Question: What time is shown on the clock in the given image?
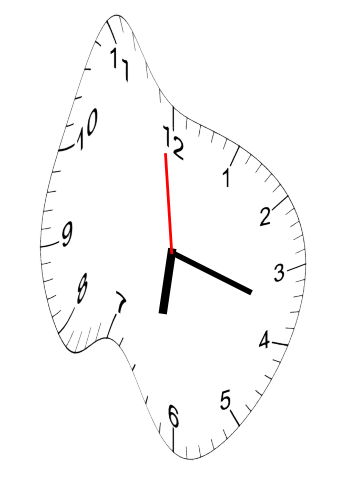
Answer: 06:17:59